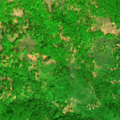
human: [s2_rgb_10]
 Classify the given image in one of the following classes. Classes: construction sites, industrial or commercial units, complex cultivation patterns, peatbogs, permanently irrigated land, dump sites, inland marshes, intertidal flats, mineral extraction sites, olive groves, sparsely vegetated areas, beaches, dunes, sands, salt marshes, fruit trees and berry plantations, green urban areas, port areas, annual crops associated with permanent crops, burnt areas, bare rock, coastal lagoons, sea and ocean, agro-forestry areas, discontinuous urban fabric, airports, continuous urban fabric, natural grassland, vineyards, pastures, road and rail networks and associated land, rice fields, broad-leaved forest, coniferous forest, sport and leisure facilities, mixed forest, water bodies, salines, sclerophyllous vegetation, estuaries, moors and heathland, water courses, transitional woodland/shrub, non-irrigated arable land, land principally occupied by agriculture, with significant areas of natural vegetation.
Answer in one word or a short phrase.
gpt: pastures, broad-leaved forest